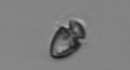
Label: Heterocapsa_rotundata